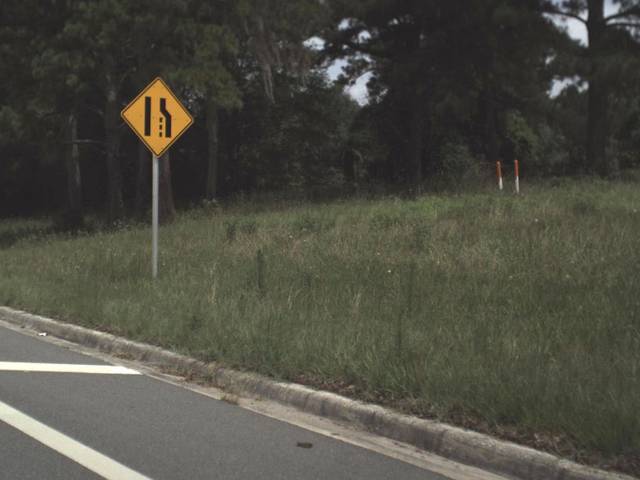
Region: United States
Coordinates: 30.473, -83.428